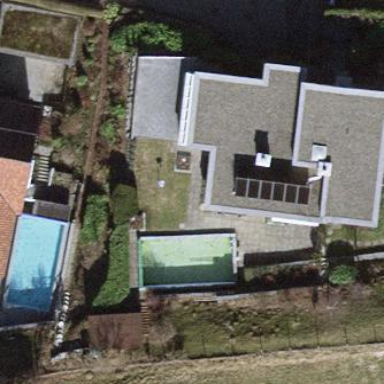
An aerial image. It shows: Detached building.